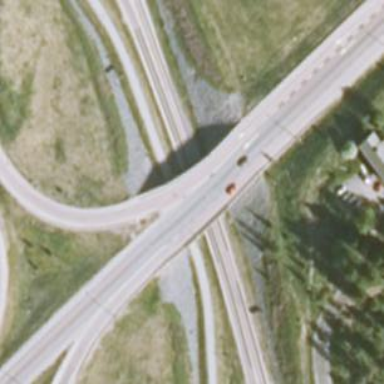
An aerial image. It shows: Trunk highway bridge with asphalt surface.